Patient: sex F, age 72
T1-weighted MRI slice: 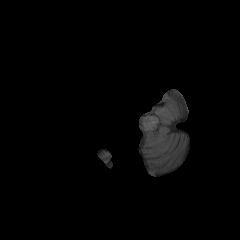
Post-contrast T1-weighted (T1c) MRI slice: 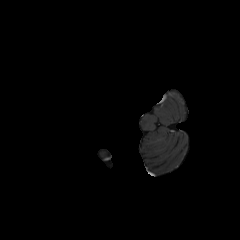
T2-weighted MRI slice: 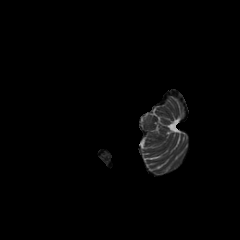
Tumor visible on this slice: no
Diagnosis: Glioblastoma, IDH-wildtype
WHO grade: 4